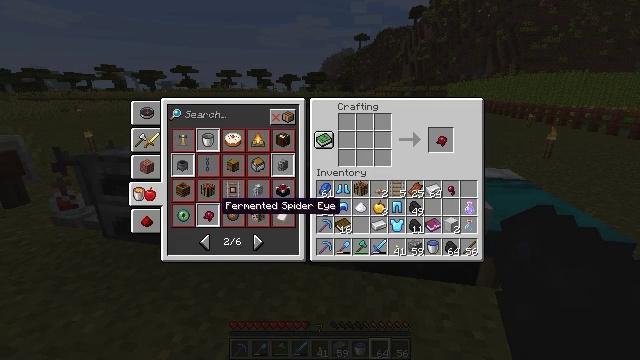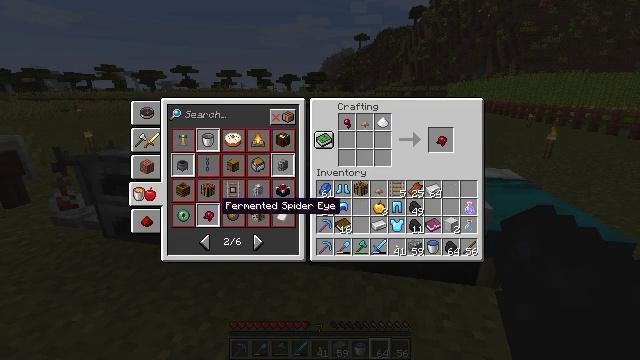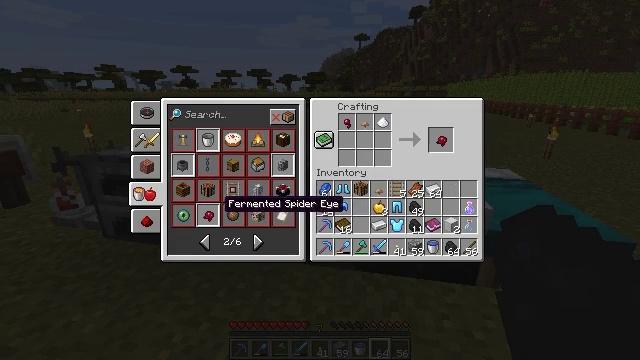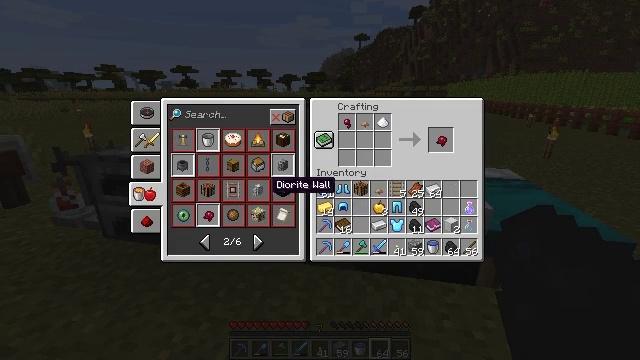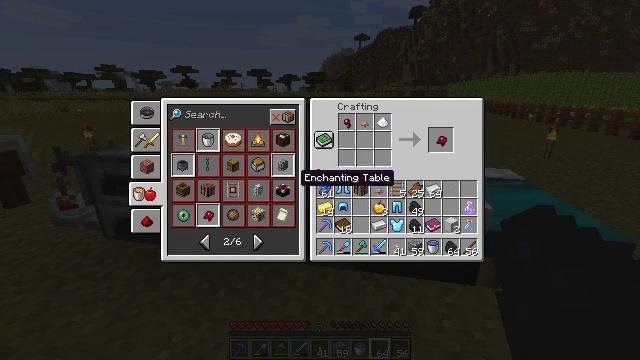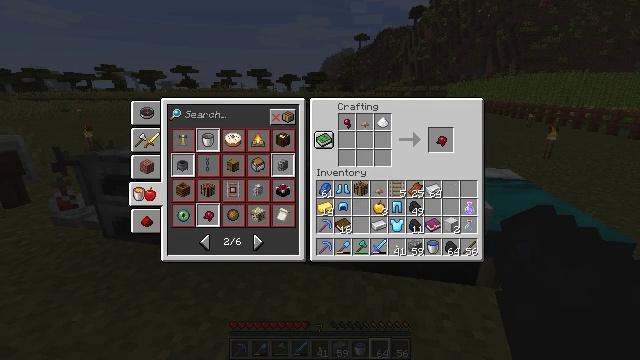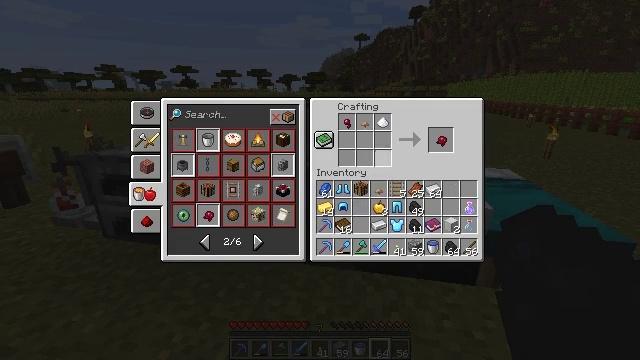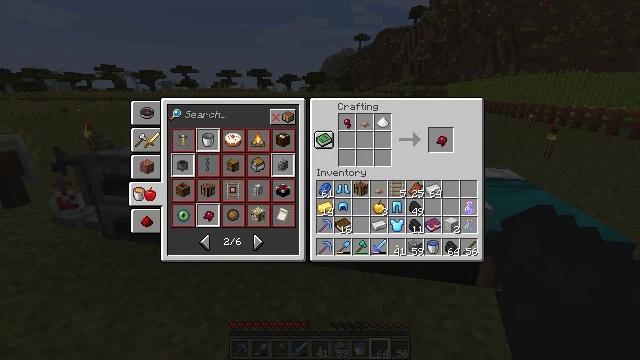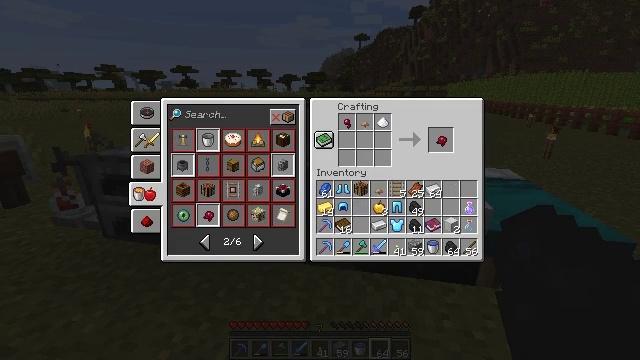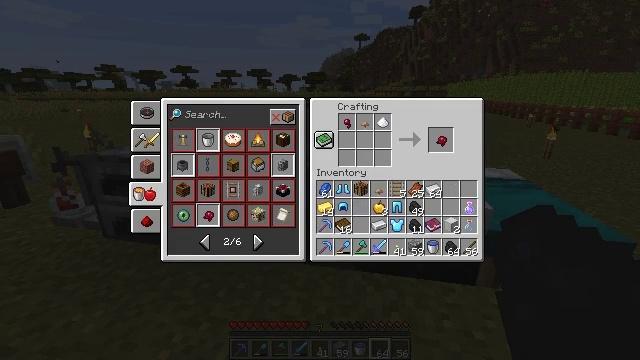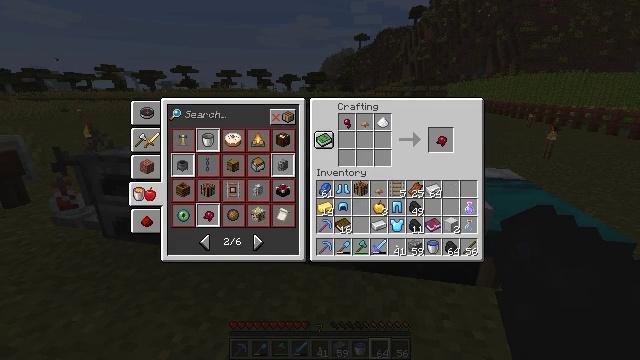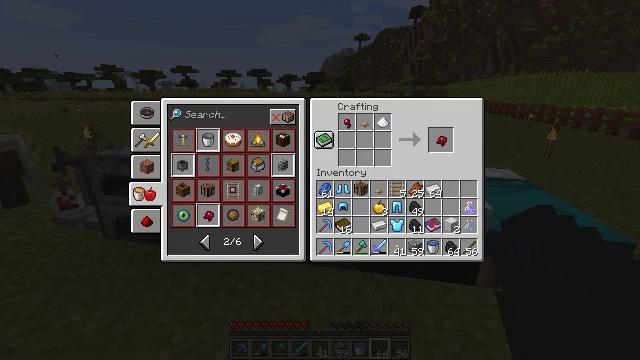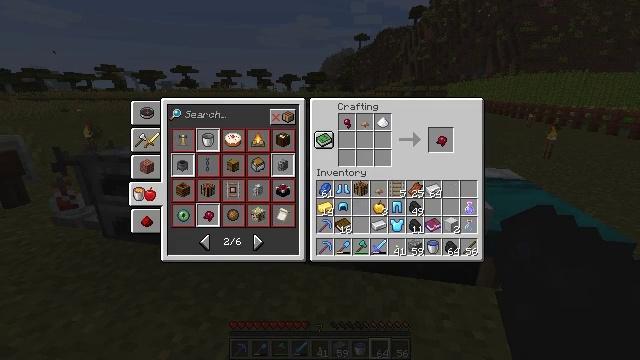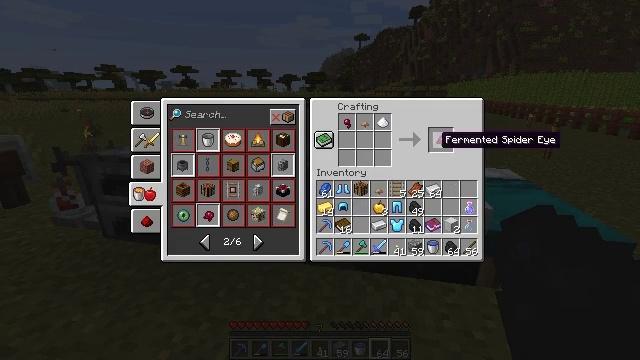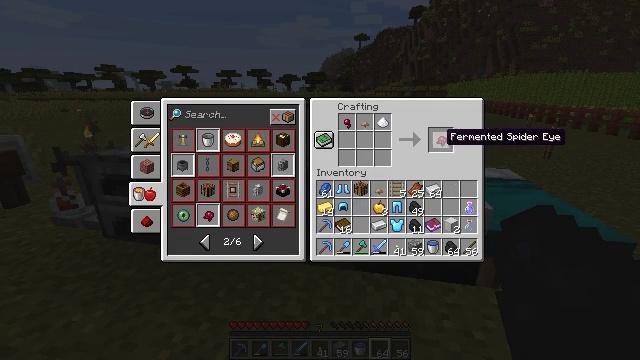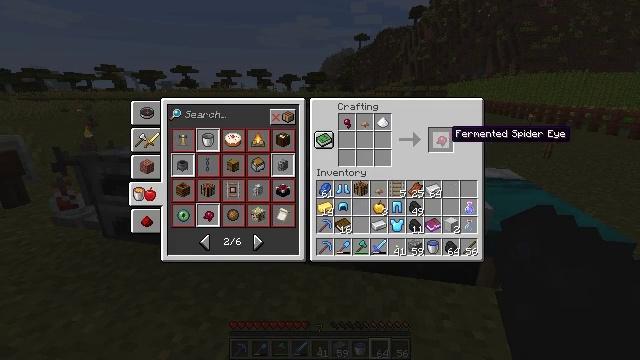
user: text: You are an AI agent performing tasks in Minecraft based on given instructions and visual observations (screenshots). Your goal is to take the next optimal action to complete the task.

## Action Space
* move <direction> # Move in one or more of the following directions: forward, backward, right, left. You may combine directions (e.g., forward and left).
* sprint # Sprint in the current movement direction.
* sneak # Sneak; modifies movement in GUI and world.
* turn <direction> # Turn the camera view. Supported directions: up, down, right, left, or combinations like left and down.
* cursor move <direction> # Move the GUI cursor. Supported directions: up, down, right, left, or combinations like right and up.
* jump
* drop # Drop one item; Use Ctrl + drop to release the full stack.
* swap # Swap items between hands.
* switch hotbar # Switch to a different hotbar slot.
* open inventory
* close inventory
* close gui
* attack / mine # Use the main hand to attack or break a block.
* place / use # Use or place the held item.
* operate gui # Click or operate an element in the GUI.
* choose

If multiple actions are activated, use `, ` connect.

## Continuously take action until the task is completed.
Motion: motion action
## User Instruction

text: Use crafting table to craft a fermented spider eye.
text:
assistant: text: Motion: no_op
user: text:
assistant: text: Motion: no_op
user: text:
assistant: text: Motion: cursor move right and up
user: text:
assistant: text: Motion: cursor move right and up
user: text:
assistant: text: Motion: cursor move right and up
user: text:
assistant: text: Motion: cursor move right and up
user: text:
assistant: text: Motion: cursor move right
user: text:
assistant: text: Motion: cursor move right
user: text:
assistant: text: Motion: no_op
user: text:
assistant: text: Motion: no_op
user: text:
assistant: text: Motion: no_op
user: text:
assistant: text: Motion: no_op
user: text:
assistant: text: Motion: no_op
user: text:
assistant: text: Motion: no_op
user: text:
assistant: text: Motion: no_op
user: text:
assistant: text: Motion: no_op
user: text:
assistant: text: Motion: no_op
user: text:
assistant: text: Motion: operate gui
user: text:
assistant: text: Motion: operate gui
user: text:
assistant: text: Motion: operate gui
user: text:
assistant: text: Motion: no_op
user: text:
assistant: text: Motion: cursor move down
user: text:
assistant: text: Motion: no_op